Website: home-depot
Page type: receipt
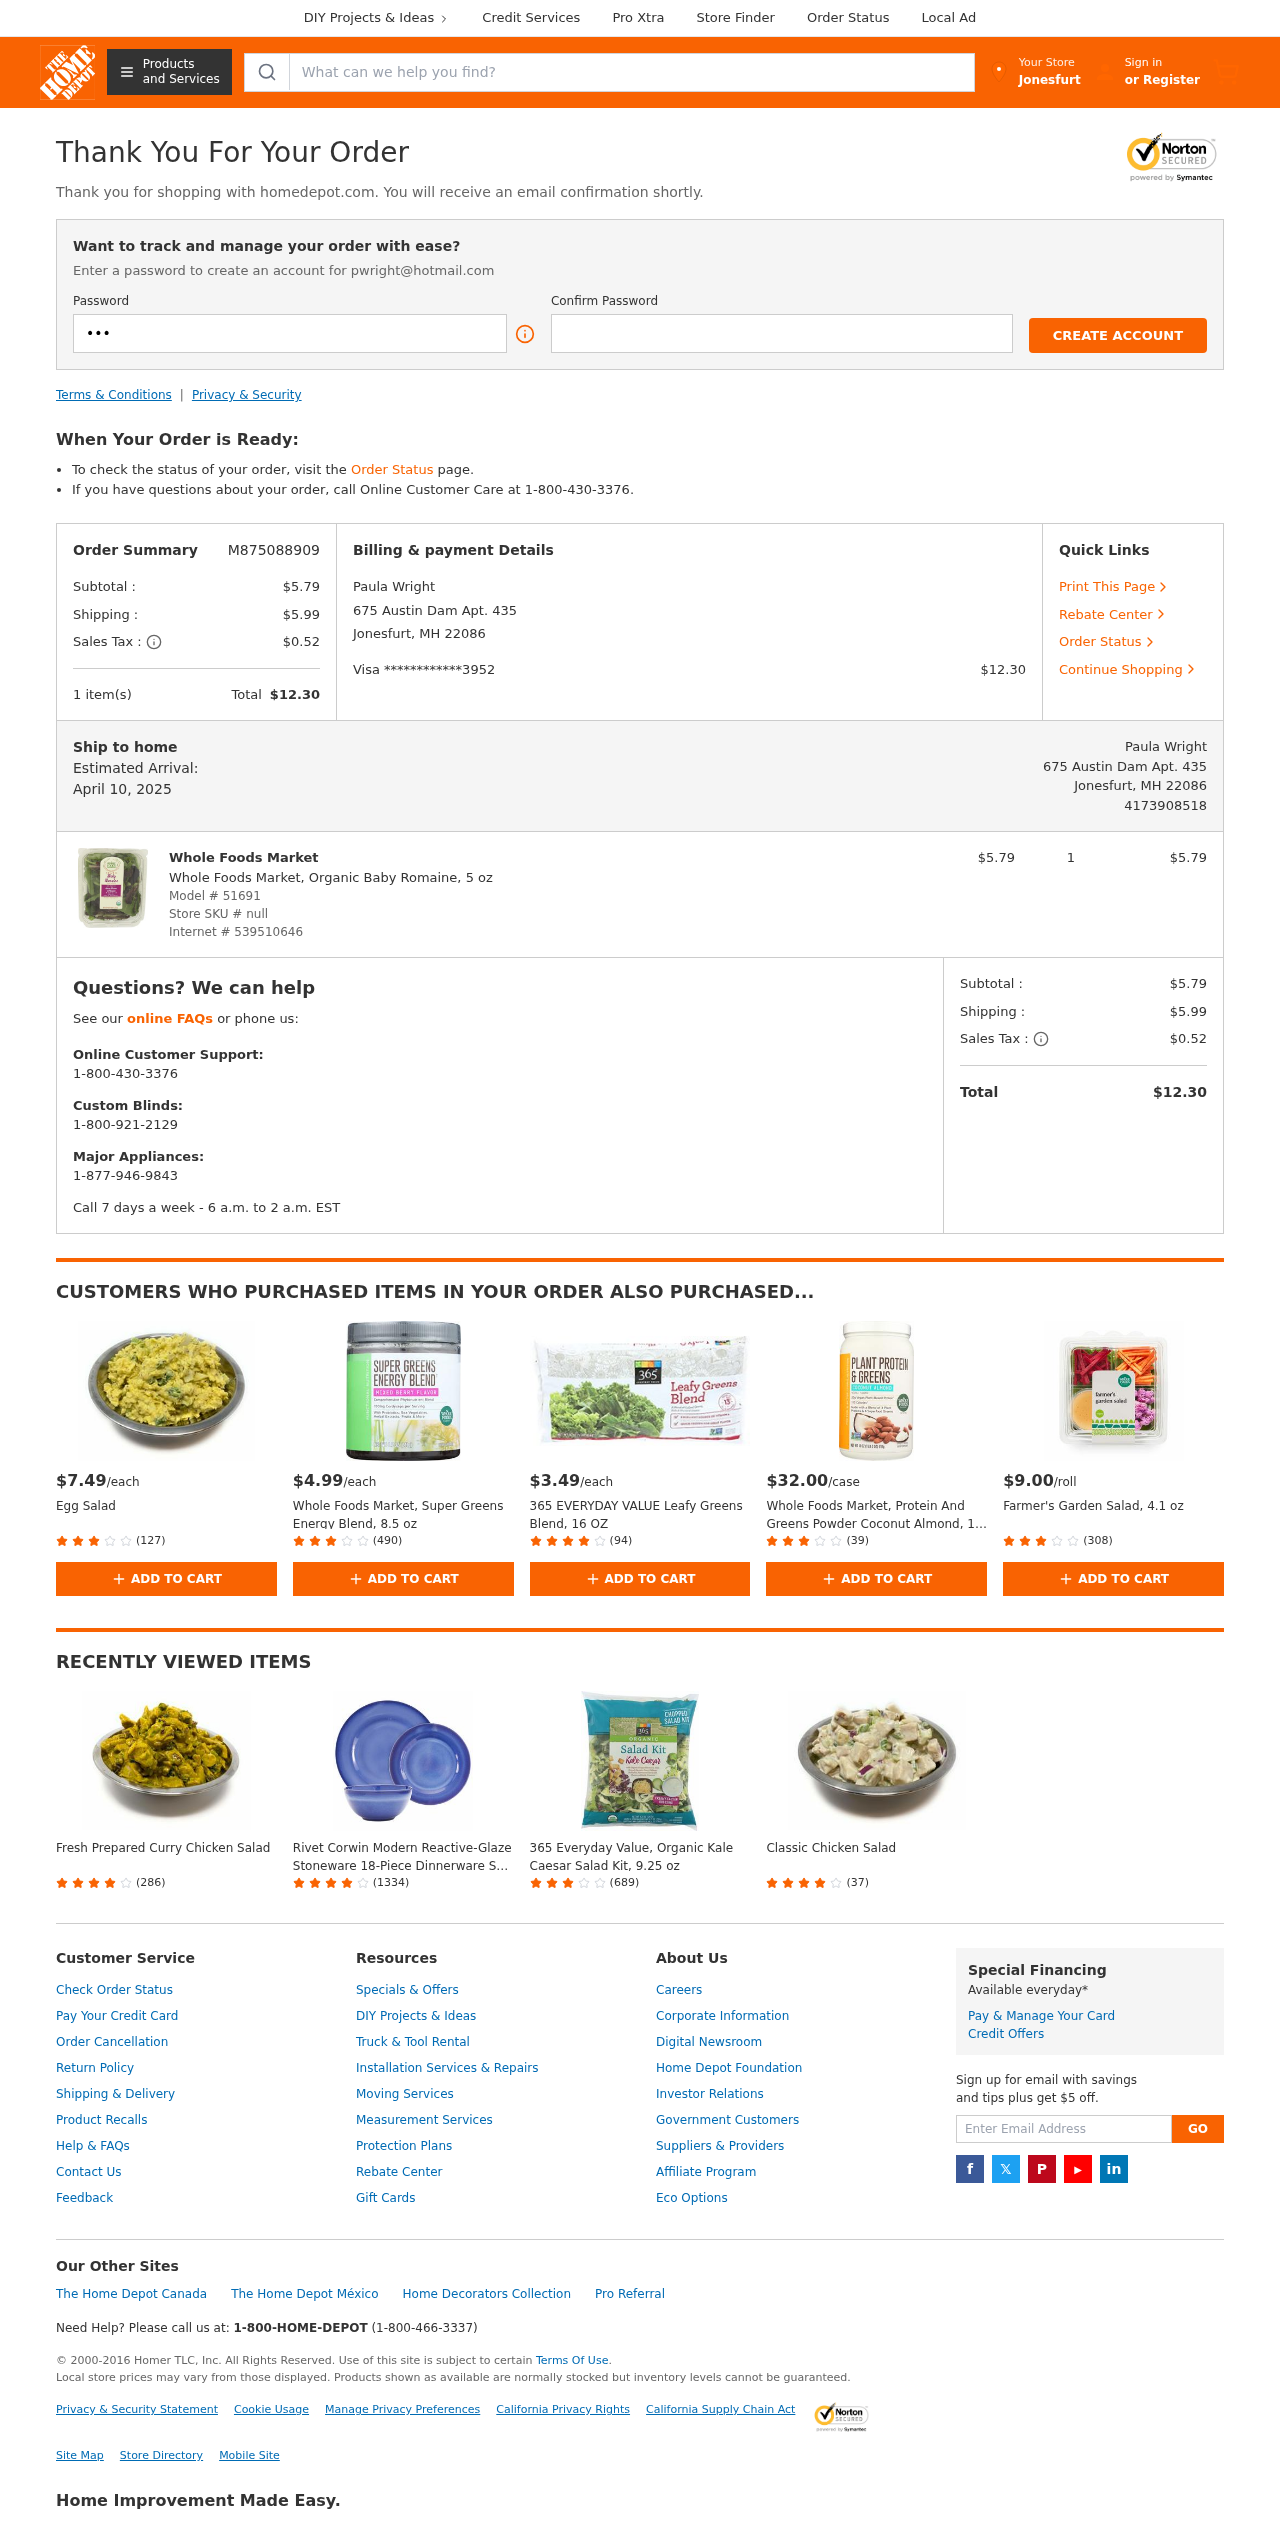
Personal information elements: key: PII_CARD_LAST4
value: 3952
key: PII_CARD_TYPE
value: Visa
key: PII_CITY
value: Jonesfurt
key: PII_EMAIL
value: pwright@hotmail.com
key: PII_FULLNAME
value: Paula Wright
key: PII_PHONE
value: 4173908518
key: PII_STREET
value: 675 Austin Dam Apt. 435
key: PII_CITY_STATE_ZIP
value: Jonesfurt, MH 22086
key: PII_FULLNAME2
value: Paula Wright
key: PII_STREET2
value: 675 Austin Dam Apt. 435
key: PII_CITY_STATE_ZIP2
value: Jonesfurt, MH 22086
Product elements: key: PRODUCT1_BRAND
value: Whole Foods Market
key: PRODUCT1_NAME
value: Whole Foods Market, Organic Baby Romaine, 5 oz
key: PRODUCT1_PRICE
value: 5.79
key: PRODUCT1_QUANTITY
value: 1
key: PRODUCT2_PRICE
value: $7.49
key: PRODUCT2_NAME
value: Egg Salad
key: PRODUCT2_NUM_RATINGS
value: (127)
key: PRODUCT3_PRICE
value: $4.99
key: PRODUCT3_NAME
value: Whole Foods Market, Super Greens Energy Blend, 8.5 oz
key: PRODUCT3_NUM_RATINGS
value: (490)
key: PRODUCT4_PRICE
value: $3.49
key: PRODUCT4_NAME
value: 365 EVERYDAY VALUE Leafy Greens Blend, 16 OZ
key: PRODUCT4_NUM_RATINGS
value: (94)
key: PRODUCT5_PRICE
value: $32.00
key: PRODUCT5_NAME
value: Whole Foods Market, Protein And Greens Powder Coconut Almond, 18 Ounce
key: PRODUCT5_NUM_RATINGS
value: (39)
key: PRODUCT6_PRICE
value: $9.00
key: PRODUCT6_NAME
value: Farmer's Garden Salad, 4.1 oz
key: PRODUCT6_NUM_RATINGS
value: (308)
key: PRODUCT7_NAME
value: Fresh Prepared Curry Chicken Salad
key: PRODUCT7_NUM_RATINGS
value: (286)
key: PRODUCT8_NAME
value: Rivet Corwin Modern Reactive-Glaze Stoneware 18-Piece Dinnerware Set, Service for 6, Atacama Blue
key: PRODUCT8_NUM_RATINGS
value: (1334)
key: PRODUCT9_NAME
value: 365 Everyday Value, Organic Kale Caesar Salad Kit, 9.25 oz
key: PRODUCT9_NUM_RATINGS
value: (689)
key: PRODUCT10_NAME
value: Classic Chicken Salad
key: PRODUCT10_NUM_RATINGS
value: (37)
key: PRODUCT_MODEL_NUMBER
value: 51691
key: PRODUCT_INTERNET_NUMBER
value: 539510646
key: PRODUCT1_LINE_TOTAL
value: $5.79
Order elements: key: ORDER_ID
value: M875088909
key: ORDER_SUBTOTAL
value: $5.79
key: ORDER_SHIPPING_COST
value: $5.99
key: ORDER_TAX
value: $0.52
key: ORDER_NUM_ITEMS
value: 1 item(s)
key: ORDER_TOTAL
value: $12.30
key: ORDER_DELIVERY_DATE
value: April 10, 2025
Search elements: key: HEADER_SEARCH
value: What can we help you find?
Other elements: key: STORE_SKU
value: null